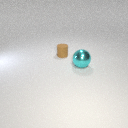
large cyan metal sphere in front of small brown rubber cylinder